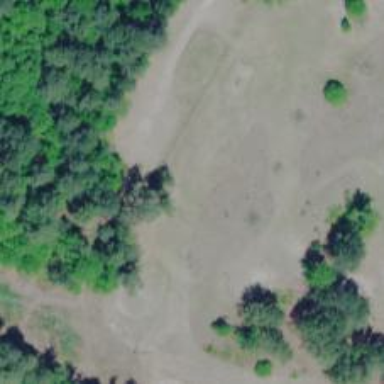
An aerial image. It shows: Disc golf hole.